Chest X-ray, AP view. Patient: 62 years old, sex F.
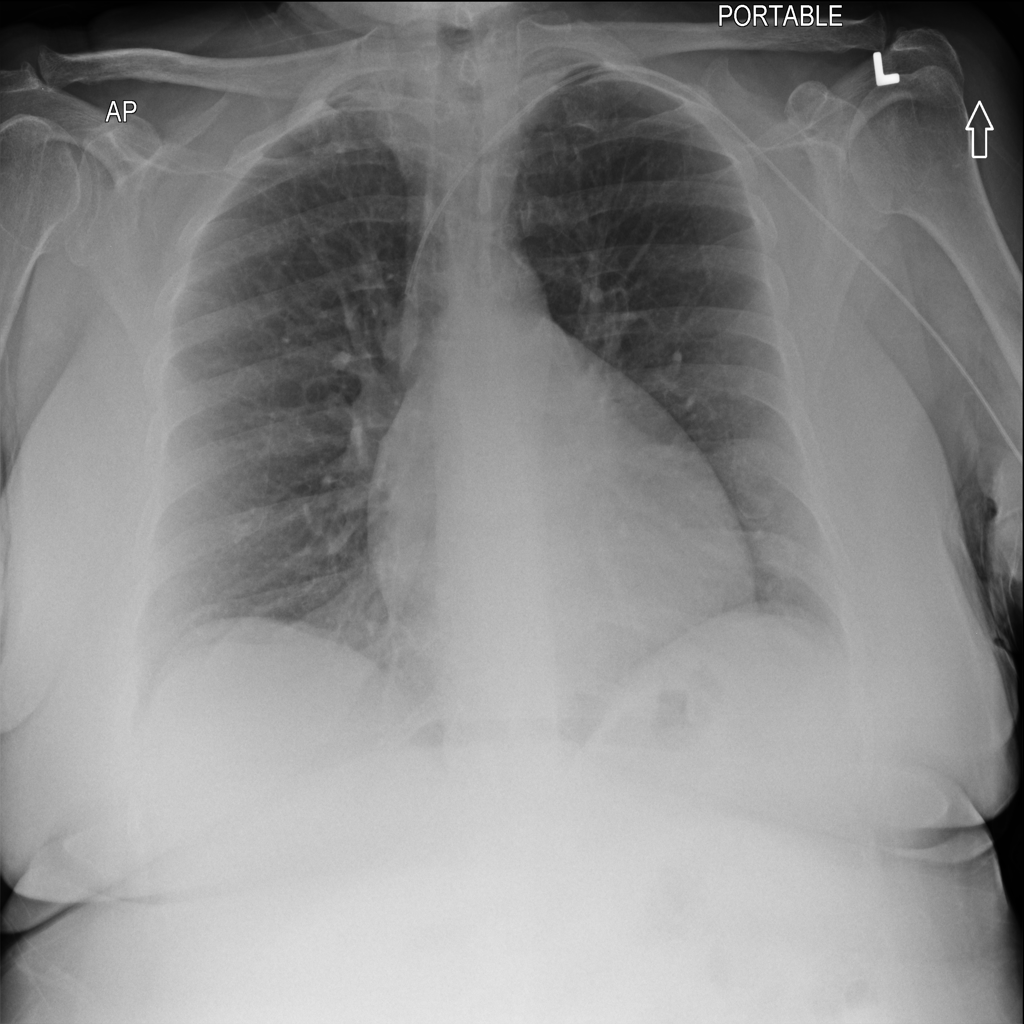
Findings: Cardiomegaly